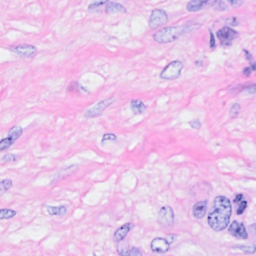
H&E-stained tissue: Breast